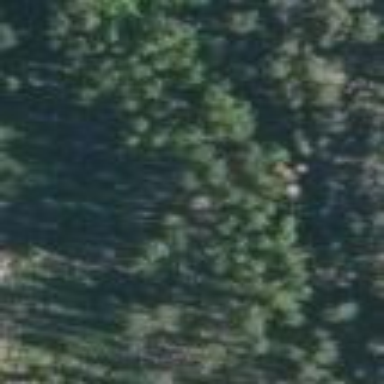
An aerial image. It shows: Forest with mixed leaf types and cycles.